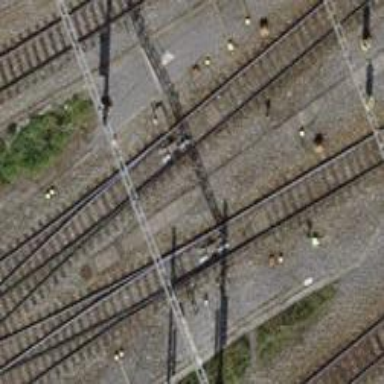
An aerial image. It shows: Railway switch.